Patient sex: F
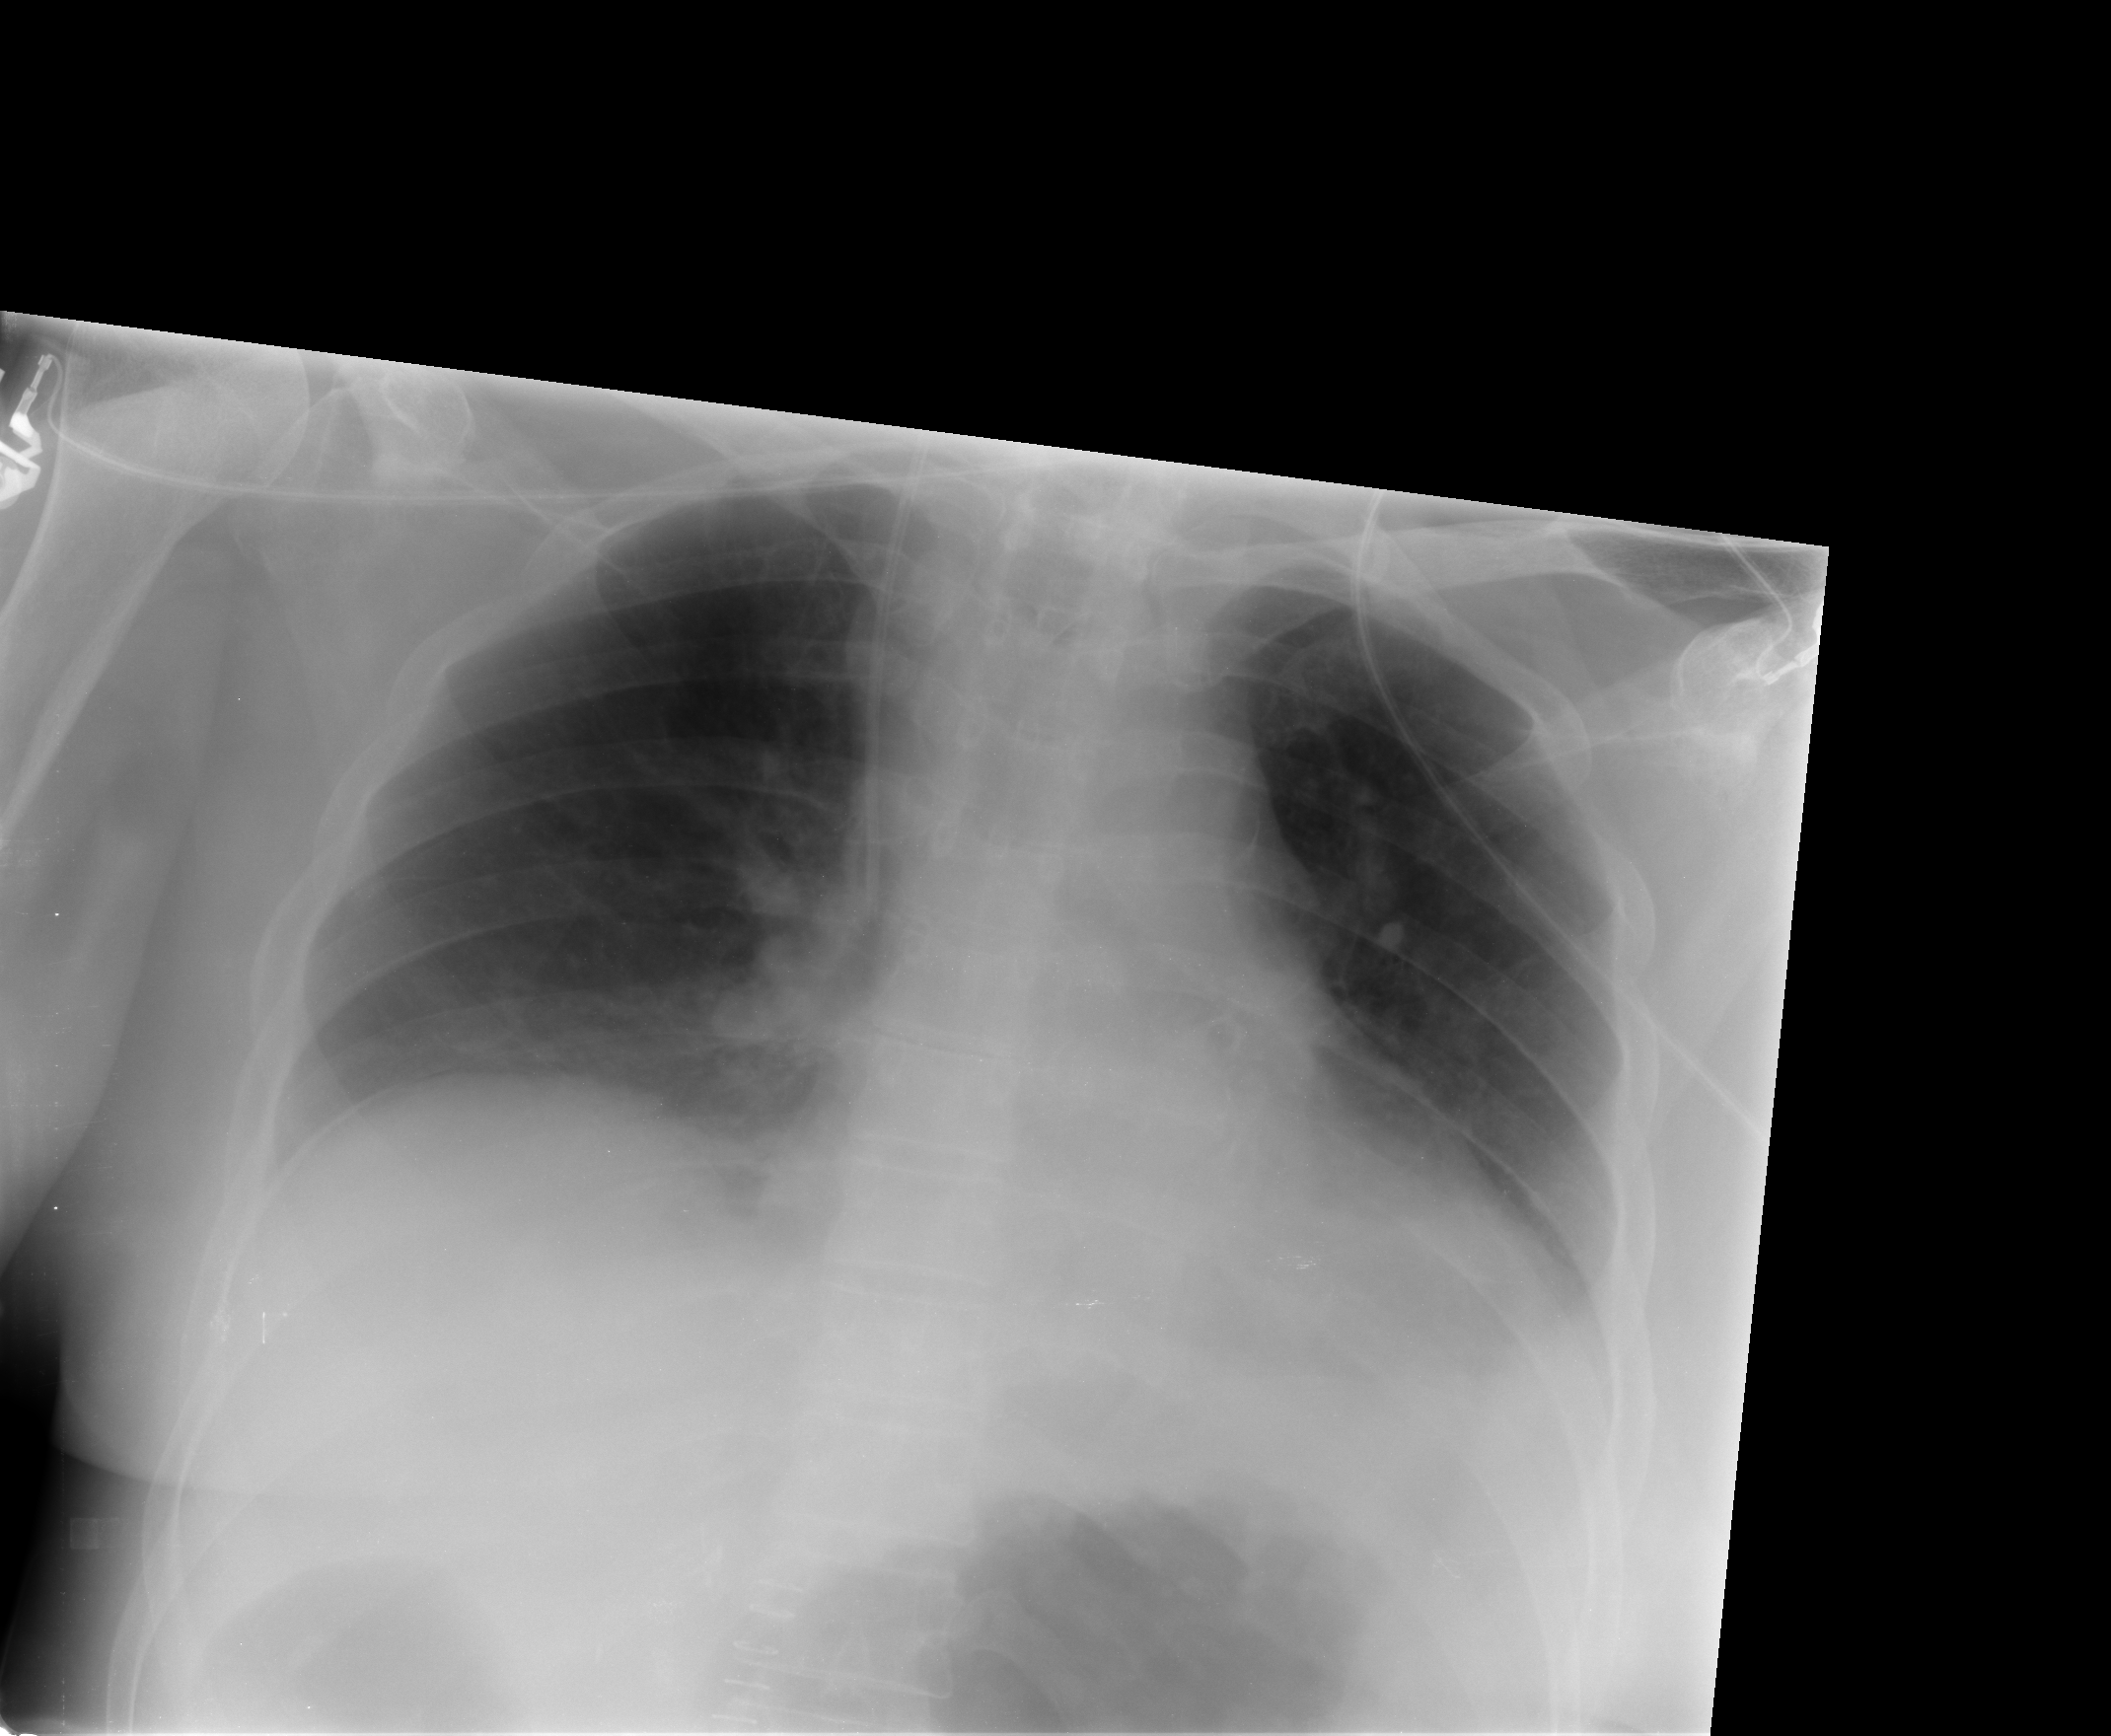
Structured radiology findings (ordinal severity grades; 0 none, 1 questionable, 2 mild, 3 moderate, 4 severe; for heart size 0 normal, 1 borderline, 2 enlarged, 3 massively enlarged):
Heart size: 0
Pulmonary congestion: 0
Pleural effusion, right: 0
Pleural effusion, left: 0
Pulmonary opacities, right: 0
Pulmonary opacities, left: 0
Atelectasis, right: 2
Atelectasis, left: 2